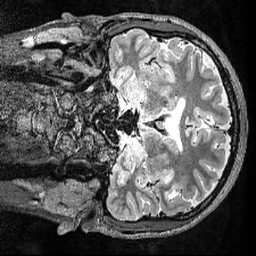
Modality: T2w
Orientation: coronal
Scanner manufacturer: siemens
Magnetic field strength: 3 T
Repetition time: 3.2 s
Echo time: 0.566 s